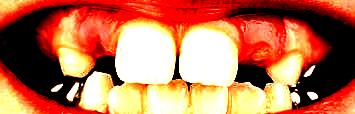
Condition: hypodontia